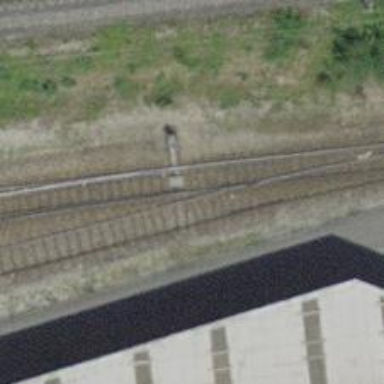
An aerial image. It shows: Railway switch.